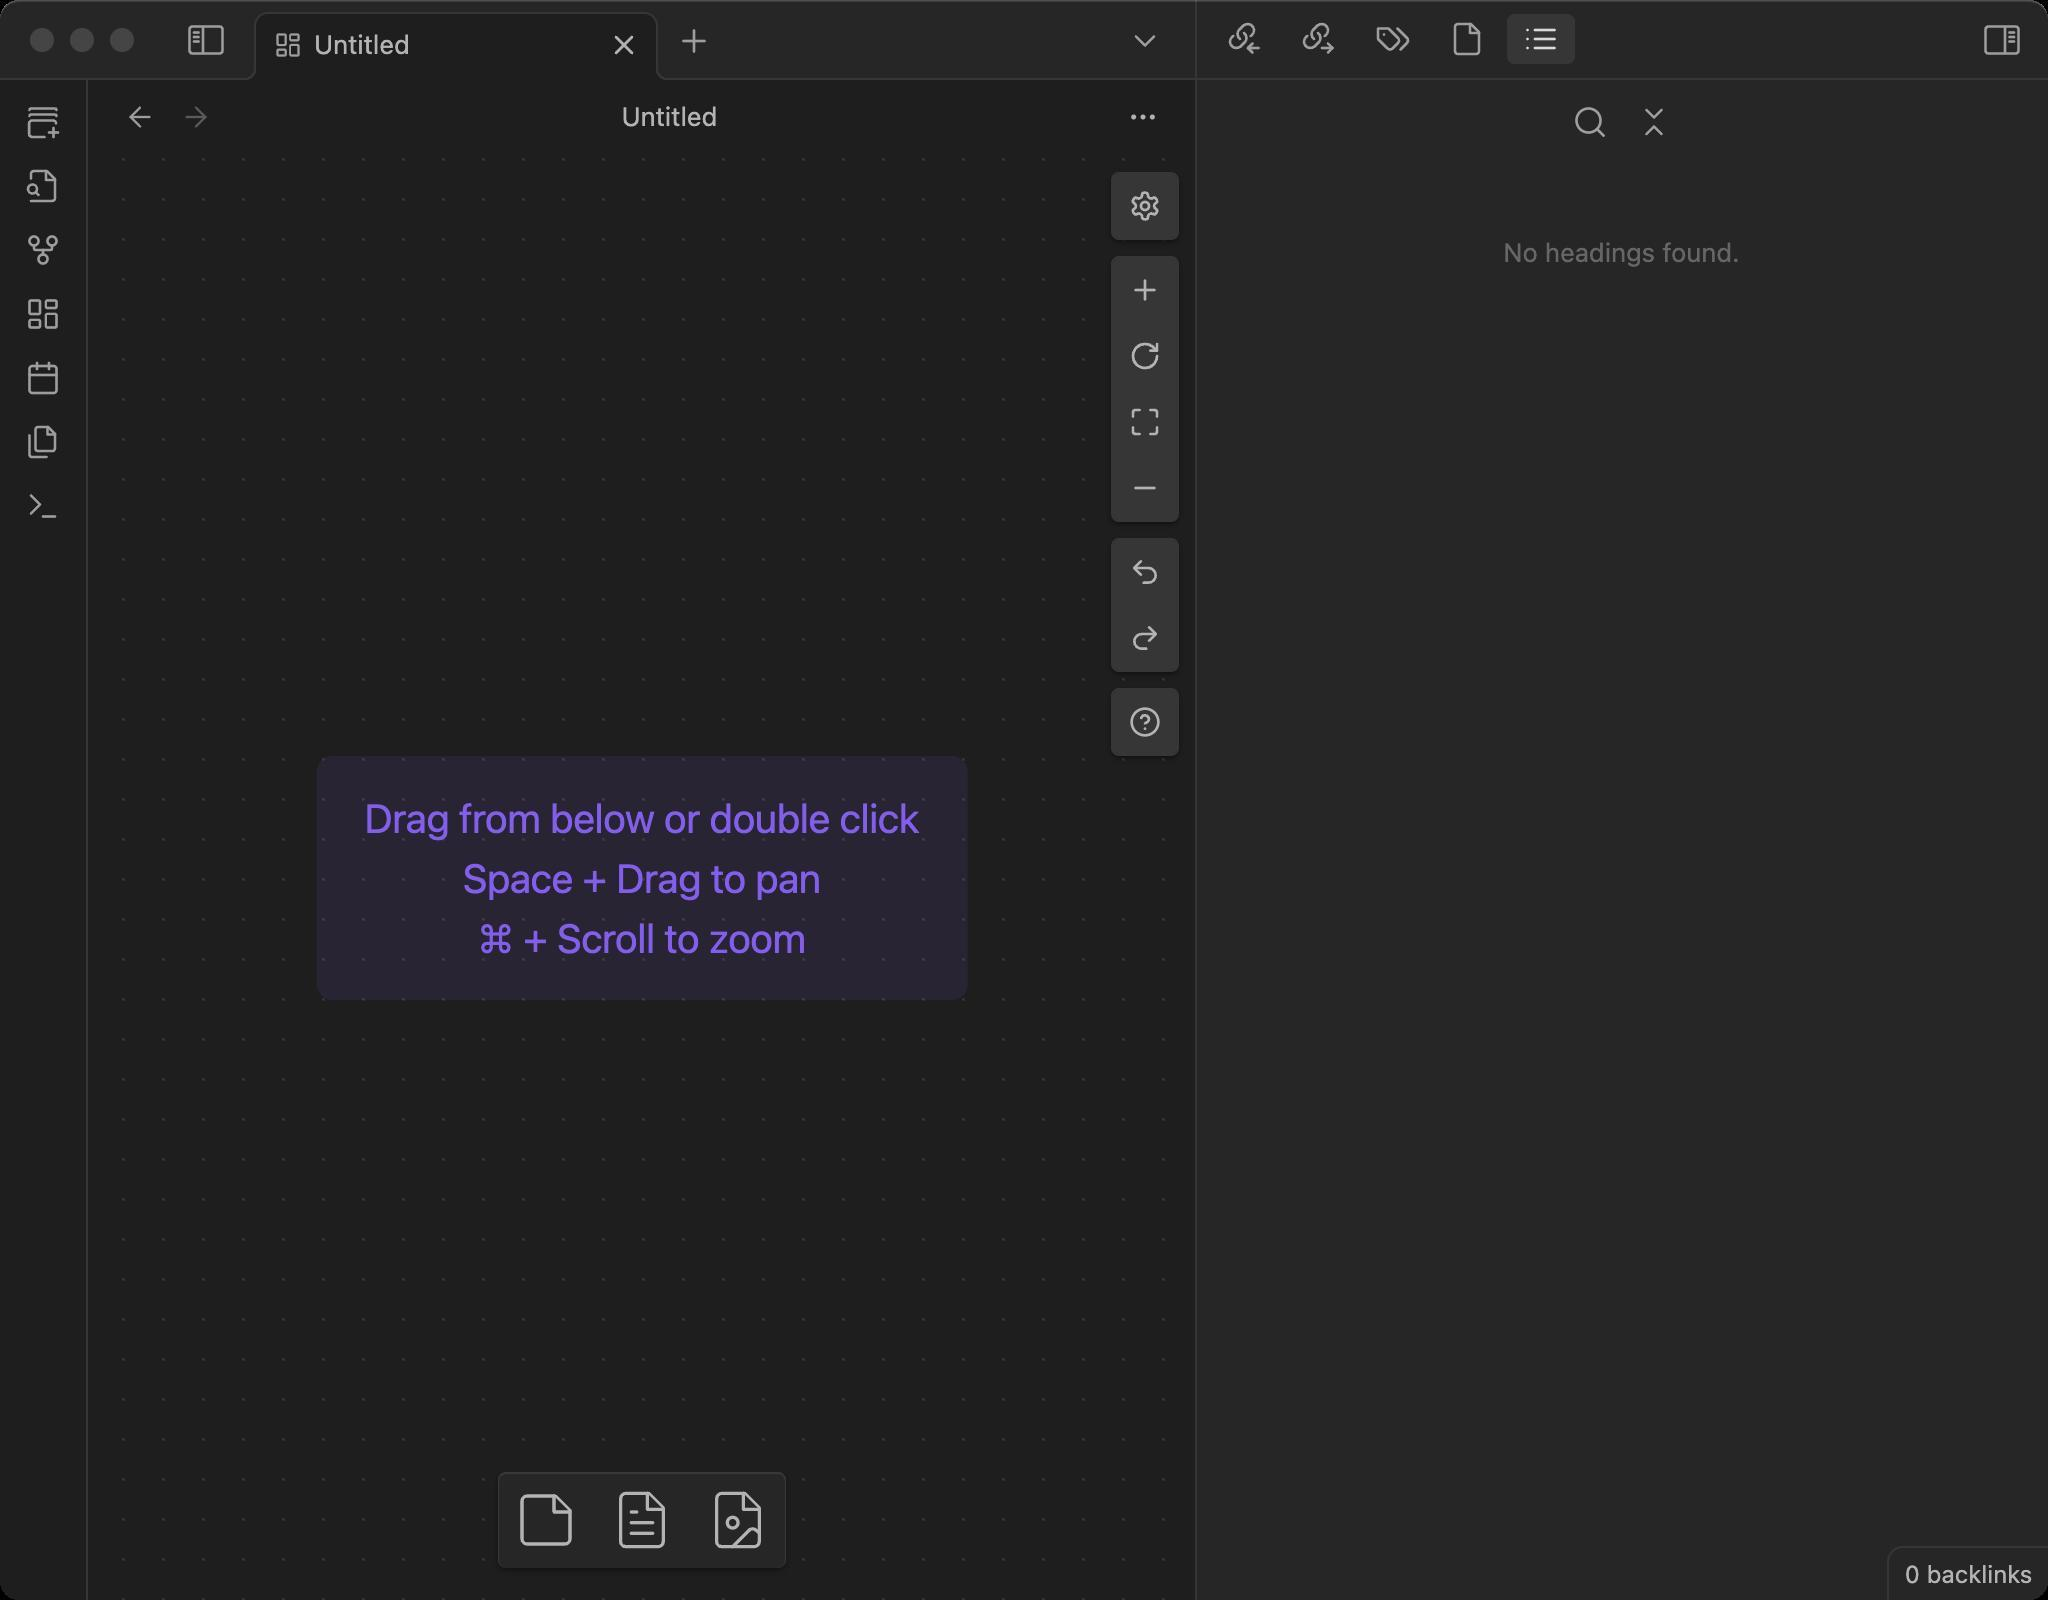
Accessibility tree:
{"name": "Untitled_-_Sophie's_vault_-_Obsidian_v1.6.7", "role": "AXWindow", "description": null, "role_description": "standard window", "value": null, "position": "325.00;113.00", "size": "1024;800", "children": [{"name": "", "role": "AXGroup", "description": "", "role_description": "group", "value": "", "position": "0.00;0.00", "size": "1024;800", "children": [{"name": "", "role": "AXGroup", "description": "", "role_description": "group", "value": "", "position": "0.00;0.00", "size": "1024;800", "children": [{"name": "", "role": "AXGroup", "description": "", "role_description": "group", "value": "", "position": "0.00;0.00", "size": "1024;800", "children": [{"name": "", "role": "AXGroup", "description": "", "role_description": "group", "value": "", "position": "0.00;0.00", "size": "1024;800", "children": [{"name": "Untitled_-_Sophie's_vault_-_Obsidian_v1.6.7", "role": "AXWebArea", "description": "", "role_description": "HTML content", "value": "", "position": "0.00;0.00", "size": "1024;800", "children": [{"name": "", "role": "AXGroup", "description": "", "role_description": "group", "value": "", "position": "0.00;0.00", "size": "1024;800", "children": [{"name": "", "role": "AXGroup", "description": "", "role_description": "group", "value": "", "position": "0.00;0.00", "size": "1024;800", "children": [{"name": "", "role": "AXGroup", "description": "", "role_description": "group", "value": "", "position": "0.00;0.00", "size": "1024;800", "children": [{"name": "", "role": "AXGroup", "description": "", "role_description": "group", "value": "", "position": "0.00;0.00", "size": "1024;800", "children": [{"name": "", "role": "AXGroup", "description": "", "role_description": "group", "value": "", "position": "0.00;40.00", "size": "44;760", "children": [{"name": "", "role": "AXGroup", "description": "Create new unique note", "role_description": "group", "value": "", "position": "7.00;48.00", "size": "30;26", "children": [{"name": "", "role": "AXImage", "description": "", "role_description": "image", "value": "", "position": "13.00;52.00", "size": "18;18", "children": []}]}, {"name": "", "role": "AXGroup", "description": "Open quick switcher", "role_description": "group", "value": "", "position": "7.00;80.00", "size": "30;26", "children": [{"name": "", "role": "AXImage", "description": "", "role_description": "image", "value": "", "position": "13.00;84.00", "size": "18;18", "children": []}]}, {"name": "", "role": "AXGroup", "description": "Open graph view", "role_description": "group", "value": "", "position": "7.00;112.00", "size": "30;26", "children": [{"name": "", "role": "AXImage", "description": "", "role_description": "image", "value": "", "position": "13.00;116.00", "size": "18;18", "children": []}]}, {"name": "", "role": "AXGroup", "description": "Create new canvas", "role_description": "group", "value": "", "position": "7.00;144.00", "size": "30;26", "children": [{"name": "", "role": "AXImage", "description": "", "role_description": "image", "value": "", "position": "13.00;148.00", "size": "18;18", "children": []}]}, {"name": "", "role": "AXGroup", "description": "Open today's daily note", "role_description": "group", "value": "", "position": "7.00;176.00", "size": "30;26", "children": [{"name": "", "role": "AXImage", "description": "", "role_description": "image", "value": "", "position": "13.00;180.00", "size": "18;18", "children": []}]}, {"name": "", "role": "AXGroup", "description": "Insert template", "role_description": "group", "value": "", "position": "7.00;208.00", "size": "30;26", "children": [{"name": "", "role": "AXImage", "description": "", "role_description": "image", "value": "", "position": "13.00;212.00", "size": "18;18", "children": []}]}, {"name": "", "role": "AXGroup", "description": "Open command palette", "role_description": "group", "value": "", "position": "7.00;240.00", "size": "30;26", "children": [{"name": "", "role": "AXImage", "description": "", "role_description": "image", "value": "", "position": "13.00;244.00", "size": "18;18", "children": []}]}]}, {"name": "", "role": "AXGroup", "description": "", "role_description": "group", "value": "", "position": "44.00;0.00", "size": "554;800", "children": [{"name": "", "role": "AXGroup", "description": "", "role_description": "group", "value": "", "position": "44.00;0.00", "size": "554;800", "children": [{"name": "", "role": "AXGroup", "description": "", "role_description": "group", "value": "", "position": "44.00;0.00", "size": "554;40", "children": [{"name": "", "role": "AXGroup", "description": "", "role_description": "group", "value": "", "position": "88.00;0.00", "size": "30;39", "children": [{"name": "", "role": "AXGroup", "description": "", "role_description": "group", "value": "", "position": "88.00;8.00", "size": "30;24", "children": [{"name": "", "role": "AXImage", "description": "", "role_description": "image", "value": "", "position": "94.00;11.00", "size": "18;18", "children": []}]}]}, {"name": "", "role": "AXGroup", "description": "", "role_description": "group", "value": "", "position": "113.00;6.00", "size": "230;34", "children": [{"name": "", "role": "AXGroup", "description": "Untitled", "role_description": "group", "value": "", "position": "128.00;7.00", "size": "200;33", "children": [{"name": "", "role": "AXGroup", "description": "", "role_description": "group", "value": "", "position": "131.00;8.00", "size": "194;29", "children": [{"name": "", "role": "AXGroup", "description": "", "role_description": "group", "value": "", "position": "137.00;15.00", "size": "18;15", "children": [{"name": "", "role": "AXImage", "description": "", "role_description": "image", "value": "", "position": "137.00;15.00", "size": "14;15", "children": []}]}, {"name": "", "role": "AXGroup", "description": "", "role_description": "group", "value": "", "position": "157.00;14.00", "size": "143;17", "children": [{"name": "", "role": "AXStaticText", "description": "", "role_description": "text", "value": "Untitled", "position": "157.00;14.00", "size": "48;16", "children": []}]}, {"name": "", "role": "AXGroup", "description": "Close", "role_description": "group", "value": "", "position": "302.00;12.00", "size": "20;21", "children": [{"name": "", "role": "AXImage", "description": "", "role_description": "image", "value": "", "position": "304.00;14.00", "size": "16;17", "children": []}]}]}]}]}, {"name": "", "role": "AXGroup", "description": "", "role_description": "group", "value": "", "position": "334.00;0.00", "size": "26;39", "children": [{"name": "", "role": "AXGroup", "description": "New tab", "role_description": "group", "value": "", "position": "334.00;8.00", "size": "26;26", "children": [{"name": "", "role": "AXImage", "description": "", "role_description": "image", "value": "", "position": "338.00;12.00", "size": "18;18", "children": []}]}]}, {"name": "", "role": "AXGroup", "description": "", "role_description": "group", "value": "", "position": "560.00;0.00", "size": "26;39", "children": [{"name": "", "role": "AXGroup", "description": "", "role_description": "group", "value": "", "position": "560.00;8.00", "size": "26;26", "children": [{"name": "", "role": "AXImage", "description": "", "role_description": "image", "value": "", "position": "564.00;12.00", "size": "18;18", "children": []}]}]}]}, {"name": "", "role": "AXGroup", "description": "", "role_description": "group", "value": "", "position": "44.00;40.00", "size": "554;760", "children": [{"name": "", "role": "AXGroup", "description": "", "role_description": "group", "value": "", "position": "44.00;40.00", "size": "554;760", "children": [{"name": "", "role": "AXGroup", "description": "", "role_description": "group", "value": "", "position": "44.00;40.00", "size": "554;760", "children": [{"name": "", "role": "AXGroup", "description": "", "role_description": "group", "value": "", "position": "44.00;40.00", "size": "554;39", "children": [{"name": "", "role": "AXButton", "description": "Navigate back", "role_description": "button", "value": "", "position": "56.00;47.00", "size": "28;24", "children": [{"name": "", "role": "AXImage", "description": "", "role_description": "image", "value": "", "position": "62.00;51.00", "size": "16;16", "children": []}]}, {"name": "", "role": "AXButton", "description": "Navigate forward", "role_description": "button", "value": "", "position": "84.00;47.00", "size": "28;24", "children": [{"name": "", "role": "AXImage", "description": "", "role_description": "image", "value": "", "position": "90.00;51.00", "size": "16;16", "children": []}]}, {"name": "", "role": "AXGroup", "description": "", "role_description": "group", "value": "", "position": "120.00;40.00", "size": "430;38", "children": [{"name": "", "role": "AXTextArea", "description": "", "role_description": "text entry area", "value": "Untitled", "position": "311.00;50.00", "size": "48;17", "children": [{"name": "", "role": "AXStaticText", "description": "", "role_description": "text", "value": "Untitled", "position": "311.00;51.00", "size": "48;15", "children": []}]}]}, {"name": "", "role": "AXButton", "description": "More options", "role_description": "button", "value": "", "position": "558.00;47.00", "size": "28;24", "children": [{"name": "", "role": "AXImage", "description": "", "role_description": "image", "value": "", "position": "564.00;51.00", "size": "16;16", "children": []}]}]}, {"name": "", "role": "AXGroup", "description": "", "role_description": "group", "value": "", "position": "44.00;78.00", "size": "554;722", "children": [{"name": "", "role": "AXGroup", "description": "", "role_description": "group", "value": "", "position": "44.00;78.00", "size": "554;722", "children": [{"name": "", "role": "AXImage", "description": "", "role_description": "image", "value": "", "position": "44.00;78.00", "size": "554;722", "children": []}, {"name": "", "role": "AXGroup", "description": "", "role_description": "group", "value": "", "position": "249.00;736.00", "size": "144;48", "children": [{"name": "", "role": "AXGroup", "description": "Drag to add card", "role_description": "group", "value": "", "position": "249.00;736.00", "size": "48;48", "children": [{"name": "", "role": "AXImage", "description": "", "role_description": "image", "value": "", "position": "257.00;744.00", "size": "32;32", "children": []}]}, {"name": "", "role": "AXGroup", "description": "Drag to add note from vault", "role_description": "group", "value": "", "position": "297.00;736.00", "size": "48;48", "children": [{"name": "", "role": "AXImage", "description": "", "role_description": "image", "value": "", "position": "305.00;744.00", "size": "32;32", "children": []}]}, {"name": "", "role": "AXGroup", "description": "Drag to add media from vault", "role_description": "group", "value": "", "position": "345.00;736.00", "size": "48;48", "children": [{"name": "", "role": "AXImage", "description": "", "role_description": "image", "value": "", "position": "353.00;744.00", "size": "32;32", "children": []}]}]}, {"name": "", "role": "AXGroup", "description": "", "role_description": "group", "value": "", "position": "556.00;86.00", "size": "34;293", "children": [{"name": "", "role": "AXGroup", "description": "", "role_description": "group", "value": "", "position": "556.00;86.00", "size": "34;35", "children": [{"name": "", "role": "AXGroup", "description": "Canvas settings", "role_description": "group", "value": "", "position": "557.00;87.00", "size": "32;33", "children": [{"name": "", "role": "AXImage", "description": "", "role_description": "image", "value": "", "position": "565.00;95.00", "size": "16;17", "children": []}]}]}, {"name": "", "role": "AXGroup", "description": "", "role_description": "group", "value": "", "position": "556.00;128.00", "size": "34;134", "children": [{"name": "", "role": "AXGroup", "description": "Zoom in", "role_description": "group", "value": "", "position": "557.00;129.00", "size": "32;34", "children": [{"name": "", "role": "AXImage", "description": "", "role_description": "image", "value": "", "position": "565.00;137.00", "size": "16;17", "children": []}]}, {"name": "", "role": "AXGroup", "description": "Reset zoom", "role_description": "group", "value": "", "position": "557.00;162.00", "size": "32;34", "children": [{"name": "", "role": "AXImage", "description": "", "role_description": "image", "value": "", "position": "565.00;170.00", "size": "16;17", "children": []}]}, {"name": "", "role": "AXGroup", "description": "Zoom to fit (⇧ 1)", "role_description": "group", "value": "", "position": "557.00;195.00", "size": "32;34", "children": [{"name": "", "role": "AXImage", "description": "", "role_description": "image", "value": "", "position": "565.00;203.00", "size": "16;17", "children": []}]}, {"name": "", "role": "AXGroup", "description": "Zoom out", "role_description": "group", "value": "", "position": "557.00;228.00", "size": "32;33", "children": [{"name": "", "role": "AXImage", "description": "", "role_description": "image", "value": "", "position": "565.00;236.00", "size": "16;17", "children": []}]}]}, {"name": "", "role": "AXGroup", "description": "", "role_description": "group", "value": "", "position": "556.00;269.00", "size": "34;68", "children": [{"name": "", "role": "AXGroup", "description": "Undo", "role_description": "group", "value": "", "position": "557.00;270.00", "size": "32;34", "children": [{"name": "", "role": "AXImage", "description": "", "role_description": "image", "value": "", "position": "565.00;278.00", "size": "16;17", "children": []}]}, {"name": "", "role": "AXGroup", "description": "Redo", "role_description": "group", "value": "", "position": "557.00;303.00", "size": "32;33", "children": [{"name": "", "role": "AXImage", "description": "", "role_description": "image", "value": "", "position": "565.00;311.00", "size": "16;17", "children": []}]}]}, {"name": "", "role": "AXGroup", "description": "", "role_description": "group", "value": "", "position": "556.00;344.00", "size": "34;35", "children": [{"name": "", "role": "AXGroup", "description": "Canvas help", "role_description": "group", "value": "", "position": "557.00;345.00", "size": "32;33", "children": [{"name": "", "role": "AXImage", "description": "", "role_description": "image", "value": "", "position": "565.00;353.00", "size": "16;17", "children": []}]}]}]}, {"name": "", "role": "AXGroup", "description": "", "role_description": "group", "value": "", "position": "321.00;439.00", "size": "277;361", "children": [{"name": "", "role": "AXImage", "description": "", "role_description": "image", "value": "", "position": "321.00;439.00", "size": "277;361", "children": []}, {"name": "", "role": "AXImage", "description": "", "role_description": "image", "value": "", "position": "321.00;439.00", "size": "277;361", "children": []}, {"name": "", "role": "AXGroup", "description": "", "role_description": "group", "value": "", "position": "158.00;378.00", "size": "326;123", "children": [{"name": "", "role": "AXStaticText", "description": "", "role_description": "text", "value": "Drag from below or double click", "position": "182.00;397.00", "size": "278;24", "children": []}, {"name": "\n", "role": "AXGroup", "description": "", "role_description": "group", "value": "", "position": "460.00;397.00", "size": "0;24", "children": []}, {"name": "", "role": "AXStaticText", "description": "", "role_description": "text", "value": "Space + Drag to pan", "position": "231.00;427.00", "size": "180;24", "children": []}, {"name": "\n", "role": "AXGroup", "description": "", "role_description": "group", "value": "", "position": "411.00;427.00", "size": "0;24", "children": []}, {"name": "", "role": "AXStaticText", "description": "", "role_description": "text", "value": "⌘ + Scroll to zoom", "position": "239.00;457.00", "size": "164;24", "children": []}]}]}]}]}]}]}]}]}]}, {"name": "", "role": "AXGroup", "description": "", "role_description": "group", "value": "", "position": "598.00;0.00", "size": "426;800", "children": [{"name": "", "role": "AXSplitter", "description": "", "role_description": "splitter", "value": "", "position": "598.00;0.00", "size": "3;800", "children": []}, {"name": "", "role": "AXGroup", "description": "", "role_description": "group", "value": "", "position": "598.00;0.00", "size": "426;800", "children": [{"name": "", "role": "AXGroup", "description": "", "role_description": "group", "value": "", "position": "598.00;0.00", "size": "426;40", "children": [{"name": "", "role": "AXGroup", "description": "", "role_description": "group", "value": "", "position": "606.00;6.00", "size": "182;33", "children": [{"name": "", "role": "AXGroup", "description": "Backlinks for Untitled", "role_description": "group", "value": "", "position": "606.00;7.00", "size": "34;25", "children": [{"name": "", "role": "AXGroup", "description": "", "role_description": "group", "value": "", "position": "606.00;7.00", "size": "34;25", "children": [{"name": "", "role": "AXGroup", "description": "", "role_description": "group", "value": "", "position": "614.00;11.00", "size": "18;18", "children": [{"name": "", "role": "AXImage", "description": "", "role_description": "image", "value": "", "position": "614.00;11.00", "size": "18;18", "children": []}]}]}]}, {"name": "", "role": "AXGroup", "description": "Outgoing links from Untitled", "role_description": "group", "value": "", "position": "643.00;7.00", "size": "34;25", "children": [{"name": "", "role": "AXGroup", "description": "", "role_description": "group", "value": "", "position": "643.00;7.00", "size": "34;25", "children": [{"name": "", "role": "AXGroup", "description": "", "role_description": "group", "value": "", "position": "651.00;11.00", "size": "18;18", "children": [{"name": "", "role": "AXImage", "description": "", "role_description": "image", "value": "", "position": "651.00;11.00", "size": "18;18", "children": []}]}]}]}, {"name": "", "role": "AXGroup", "description": "Tags", "role_description": "group", "value": "", "position": "680.00;7.00", "size": "34;25", "children": [{"name": "", "role": "AXGroup", "description": "", "role_description": "group", "value": "", "position": "680.00;7.00", "size": "34;25", "children": [{"name": "", "role": "AXGroup", "description": "", "role_description": "group", "value": "", "position": "688.00;11.00", "size": "18;18", "children": [{"name": "", "role": "AXImage", "description": "", "role_description": "image", "value": "", "position": "688.00;11.00", "size": "18;18", "children": []}]}]}]}, {"name": "", "role": "AXGroup", "description": "Paper sketch", "role_description": "group", "value": "", "position": "717.00;7.00", "size": "34;25", "children": [{"name": "", "role": "AXGroup", "description": "", "role_description": "group", "value": "", "position": "717.00;7.00", "size": "34;25", "children": [{"name": "", "role": "AXImage", "description": "", "role_description": "image", "value": "", "position": "725.00;11.00", "size": "18;18", "children": []}]}]}, {"name": "", "role": "AXGroup", "description": "Outline of Untitled", "role_description": "group", "value": "", "position": "754.00;7.00", "size": "34;25", "children": [{"name": "", "role": "AXGroup", "description": "", "role_description": "group", "value": "", "position": "754.00;7.00", "size": "34;25", "children": [{"name": "", "role": "AXImage", "description": "", "role_description": "image", "value": "", "position": "762.00;11.00", "size": "18;18", "children": []}]}]}]}, {"name": "", "role": "AXGroup", "description": "", "role_description": "group", "value": "", "position": "986.00;0.00", "size": "38;39", "children": [{"name": "", "role": "AXGroup", "description": "", "role_description": "group", "value": "", "position": "986.00;8.00", "size": "30;24", "children": [{"name": "", "role": "AXImage", "description": "", "role_description": "image", "value": "", "position": "992.00;11.00", "size": "18;18", "children": []}]}]}]}, {"name": "", "role": "AXGroup", "description": "", "role_description": "group", "value": "", "position": "598.00;40.00", "size": "426;760", "children": [{"name": "", "role": "AXGroup", "description": "", "role_description": "group", "value": "", "position": "598.00;40.00", "size": "426;760", "children": [{"name": "", "role": "AXGroup", "description": "", "role_description": "group", "value": "", "position": "598.00;40.00", "size": "426;760", "children": [{"name": "", "role": "AXGroup", "description": "Show search filter", "role_description": "group", "value": "", "position": "780.00;48.00", "size": "30;26", "children": [{"name": "", "role": "AXImage", "description": "", "role_description": "image", "value": "", "position": "786.00;52.00", "size": "18;18", "children": []}]}, {"name": "", "role": "AXGroup", "description": "Collapse all", "role_description": "group", "value": "", "position": "812.00;48.00", "size": "30;26", "children": [{"name": "", "role": "AXImage", "description": "", "role_description": "image", "value": "", "position": "818.00;52.00", "size": "18;18", "children": []}]}, {"name": "", "role": "AXGroup", "description": "", "role_description": "group", "value": "", "position": "598.00;82.00", "size": "426;718", "children": [{"name": "", "role": "AXGroup", "description": "", "role_description": "group", "value": "", "position": "610.00;94.00", "size": "402;65", "children": [{"name": "", "role": "AXStaticText", "description": "", "role_description": "text", "value": "No headings found.", "position": "752.00;119.00", "size": "118;15", "children": []}]}]}]}]}]}]}]}]}]}, {"name": "", "role": "AXGroup", "description": "", "role_description": "group", "value": "", "position": "943.00;773.00", "size": "81;27", "children": [{"name": "", "role": "AXGroup", "description": "", "role_description": "group", "value": "", "position": "948.00;778.00", "size": "72;18", "children": [{"name": "", "role": "AXStaticText", "description": "", "role_description": "text", "value": "0 backlinks", "position": "952.00;780.00", "size": "64;14", "children": []}]}]}]}]}]}]}]}]}]}, {"name": null, "role": "AXButton", "description": null, "role_description": "close button", "value": null, "position": "14.00;12.00", "size": "14;16", "children": []}, {"name": null, "role": "AXButton", "description": null, "role_description": "full screen button", "value": null, "position": "54.00;12.00", "size": "14;16", "children": [{"name": null, "role": "AXGroup", "description": null, "role_description": "group", "value": null, "position": "54.00;12.00", "size": "14;16", "children": [{"name": null, "role": "AXGroup", "description": null, "role_description": "group", "value": null, "position": "54.00;12.00", "size": "14;16", "children": []}]}]}, {"name": null, "role": "AXButton", "description": null, "role_description": "minimize button", "value": null, "position": "34.00;12.00", "size": "14;16", "children": []}, {"name": null, "role": "AXMenu", "description": null, "role_description": "menu", "value": null, "position": "558.00;66.00", "size": "201;351", "children": [{"name": "Split_right", "role": "AXMenuItem", "description": null, "role_description": "menu item", "value": null, "position": "558.00;71.00", "size": "201;22", "children": []}, {"name": "Split_down", "role": "AXMenuItem", "description": null, "role_description": "menu item", "value": null, "position": "558.00;93.00", "size": "201;22", "children": []}, {"name": "Open_in_new_window", "role": "AXMenuItem", "description": null, "role_description": "menu item", "value": null, "position": "558.00;115.00", "size": "201;22", "children": []}, {"name": "", "role": "AXMenuItem", "description": null, "role_description": "menu item", "value": null, "position": "558.00;137.00", "size": "201;11", "children": []}, {"name": "Rename…", "role": "AXMenuItem", "description": null, "role_description": "menu item", "value": null, "position": "558.00;148.00", "size": "201;22", "children": []}, {"name": "Move_file_to…", "role": "AXMenuItem", "description": null, "role_description": "menu item", "value": null, "position": "558.00;170.00", "size": "201;22", "children": []}, {"name": "Bookmark…", "role": "AXMenuItem", "description": null, "role_description": "menu item", "value": null, "position": "558.00;192.00", "size": "201;22", "children": []}, {"name": "Export_as_image", "role": "AXMenuItem", "description": null, "role_description": "menu item", "value": null, "position": "558.00;214.00", "size": "201;22", "children": []}, {"name": "", "role": "AXMenuItem", "description": null, "role_description": "menu item", "value": null, "position": "558.00;236.00", "size": "201;11", "children": []}, {"name": "Copy_Obsidian_URL", "role": "AXMenuItem", "description": null, "role_description": "menu item", "value": null, "position": "558.00;247.00", "size": "201;22", "children": []}, {"name": "", "role": "AXMenuItem", "description": null, "role_description": "menu item", "value": null, "position": "558.00;269.00", "size": "201;11", "children": []}, {"name": "Open_linked_view", "role": "AXMenuItem", "description": null, "role_description": "menu item", "value": null, "position": "558.00;280.00", "size": "201;22", "children": [{"name": null, "role": "AXMenu", "description": null, "role_description": "menu", "value": null, "position": "-325.00;1004.00", "size": "0;0", "children": [{"name": "Open_local_graph", "role": "AXMenuItem", "description": null, "role_description": "menu item", "value": null, "position": "-325.00;1004.00", "size": "0;0", "children": []}, {"name": "Open_backlinks", "role": "AXMenuItem", "description": null, "role_description": "menu item", "value": null, "position": "-325.00;1004.00", "size": "0;0", "children": []}, {"name": "Open_outgoing_links", "role": "AXMenuItem", "description": null, "role_description": "menu item", "value": null, "position": "-325.00;1004.00", "size": "0;0", "children": []}, {"name": "Open_outline", "role": "AXMenuItem", "description": null, "role_description": "menu item", "value": null, "position": "-325.00;1004.00", "size": "0;0", "children": []}]}]}, {"name": "", "role": "AXMenuItem", "description": null, "role_description": "menu item", "value": null, "position": "558.00;302.00", "size": "201;11", "children": []}, {"name": "Open_in_default_app", "role": "AXMenuItem", "description": null, "role_description": "menu item", "value": null, "position": "558.00;313.00", "size": "201;22", "children": []}, {"name": "Reveal_in_Finder", "role": "AXMenuItem", "description": null, "role_description": "menu item", "value": null, "position": "558.00;335.00", "size": "201;22", "children": []}, {"name": "Reveal_file_in_navigation", "role": "AXMenuItem", "description": null, "role_description": "menu item", "value": null, "position": "558.00;357.00", "size": "201;22", "children": []}, {"name": "", "role": "AXMenuItem", "description": null, "role_description": "menu item", "value": null, "position": "558.00;379.00", "size": "201;11", "children": []}, {"name": "Delete_file", "role": "AXMenuItem", "description": null, "role_description": "menu item", "value": null, "position": "558.00;390.00", "size": "201;22", "children": []}]}]}